Question: I plotted a histogram below that is the mean density of multiple vectors. The frequency distribution of each vector is shown by the grey lines overlaid on the histogram. Rather than plotting each of these lines, is there a way to plot the standard deviation above and below the mean for the frequency distribution across the vectors? That is, the standard deviation of the grey lines.

I tried getting the density of each vector and calculating the standard deviation of the y variable, but the line from that did not seem to correspond to the mean.
'''
ln <- length(names(data))
hist(data_mean, breaks=100, prob=TRUE)
for( i in 1:ln ) {
lines(density(data[,i], na.rm = TRUE), col="grey", lwd=1)
}
dev.off()
'''
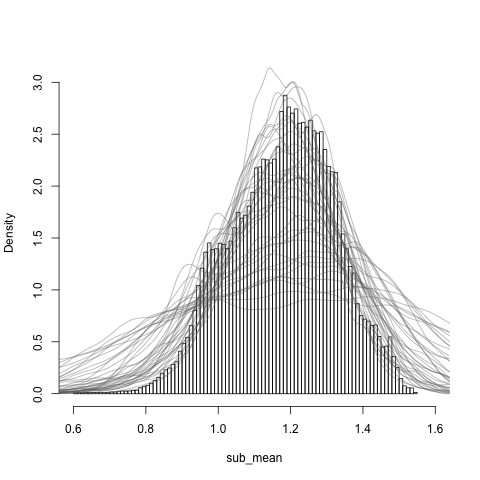
Answer: I think the code below will work. In short, I determine the densities of each vector, approx to some known vector of x values, jam it all together in a matrix, and then calculate the summary stats and plot. Is this what you were looking to do?
'''
#Make up some fake data (each column is a sample)
mat=matrix(rnorm(5000,2,0.5),ncol=50)
#Determine density of each column
dens=apply(mat, 2, density)
#Interpolate the densities so they all have same x coords
approxDens=lapply(dens, approx, xout=seq(0.1,3.5,by=0.1))
#Create your output matrix, and fill it with values
approxDens2=matrix(0, ncol=ncol(mat), nrow=length(approxDens[[1]]$y))
for(i in 1:length(approxDens)){
approxDens2[,i]=approxDens[[i]]$y}
#Determine the mean and sd of density values given an x value
mn = rowMeans(approxDens2)
stdv = apply(approxDens2,1,sd)
#pull out those x values you approx-ed things by for plotting
xx = approxDens[[1]]$x
#plot it out
plot(xx, mn, las=1, ylim=c(0,1), type='l', ylab='Density', xlab='X')
lines(xx, mn+stdv, lty=2);lines(xx, mn-stdv, lty=2)
'''